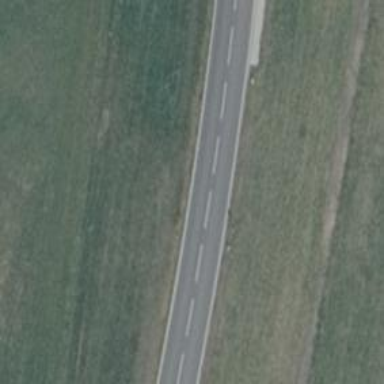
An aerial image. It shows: Tertiary road with asphalt surface.